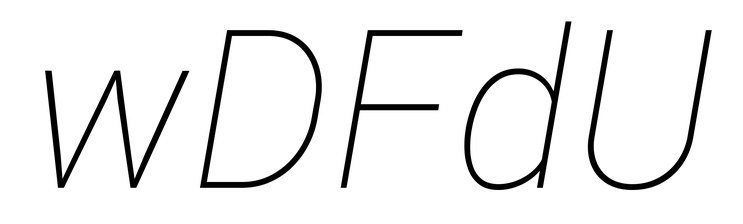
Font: Roboto-Italic_Thin_Italic